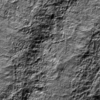
Label: not_dusty